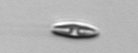
Label: pennate